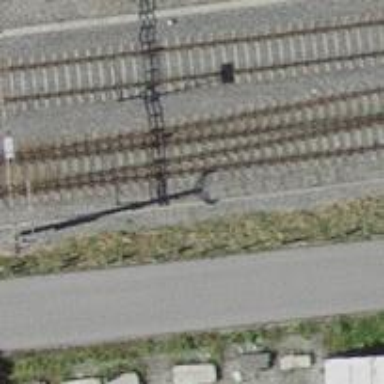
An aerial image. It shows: Rail siding with electrified tracks using contact line.